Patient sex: M
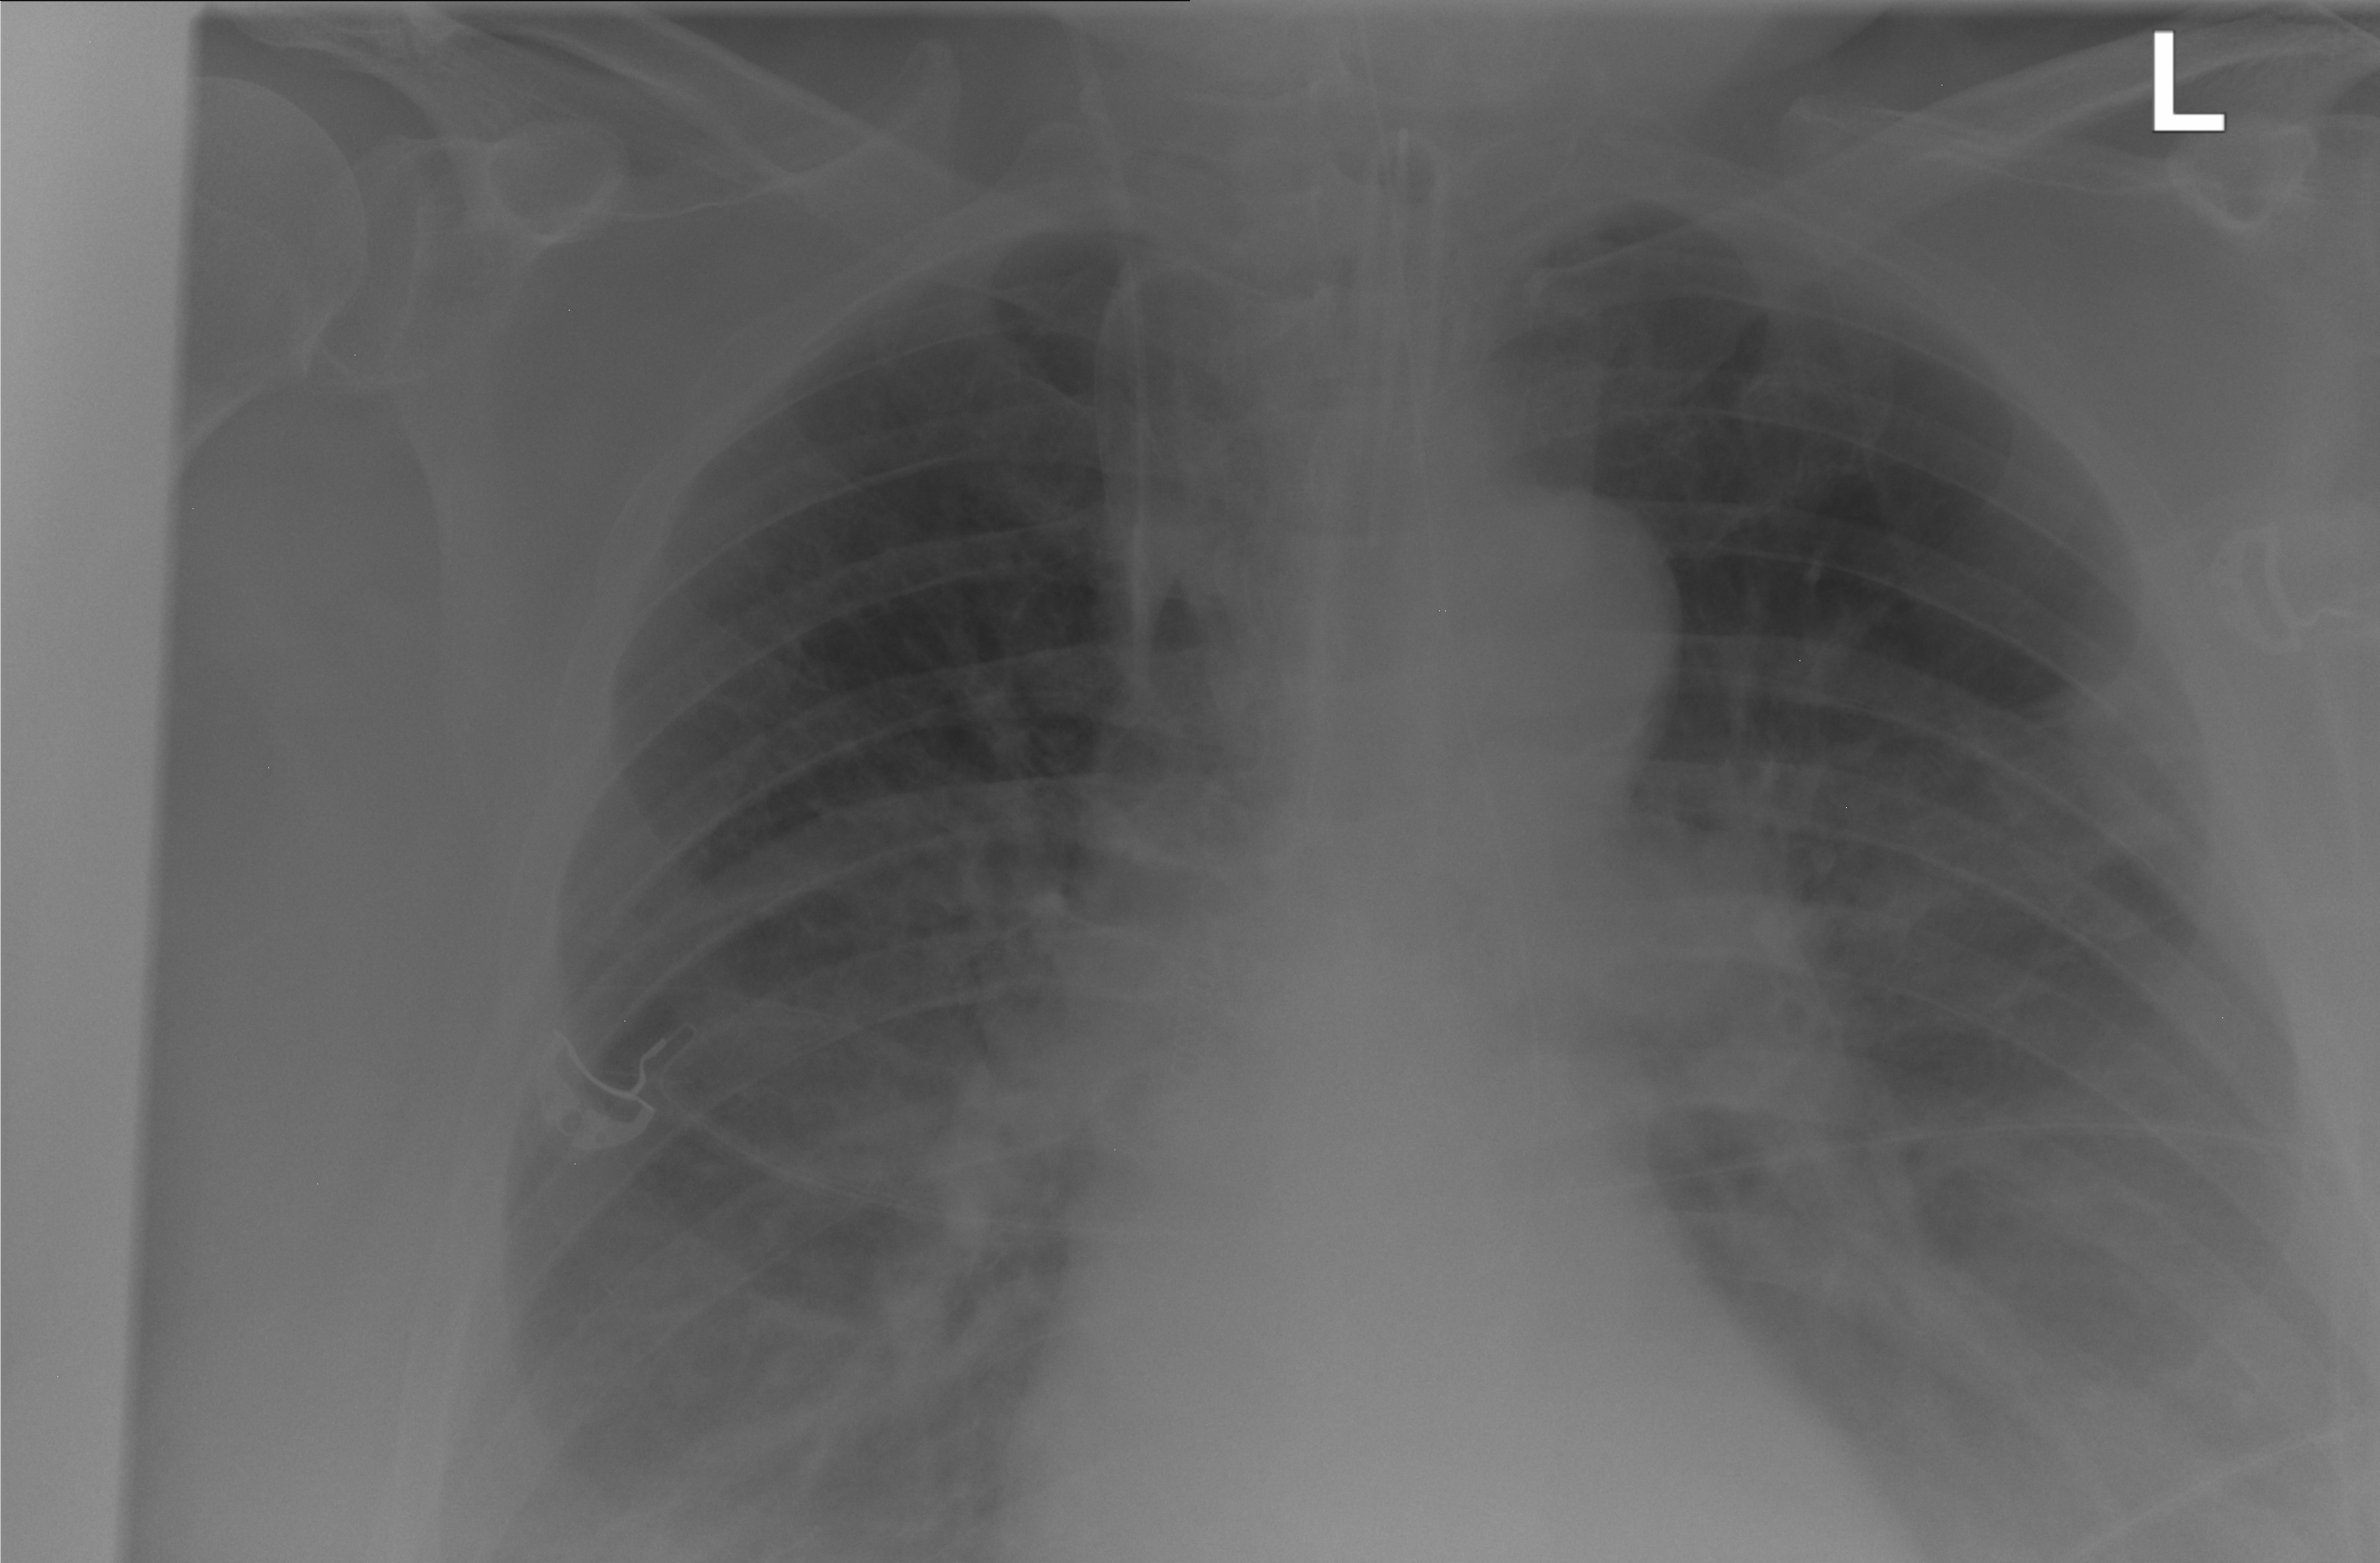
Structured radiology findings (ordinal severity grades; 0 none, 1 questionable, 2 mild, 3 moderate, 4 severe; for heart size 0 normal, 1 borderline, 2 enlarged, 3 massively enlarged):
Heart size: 0
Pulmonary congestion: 2
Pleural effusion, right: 1
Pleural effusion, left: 2
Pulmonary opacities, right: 0
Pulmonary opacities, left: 0
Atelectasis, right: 2
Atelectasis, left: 2